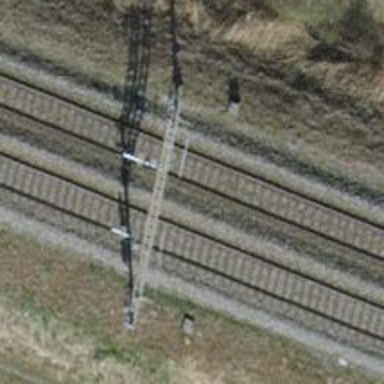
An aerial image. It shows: Railway milestone.